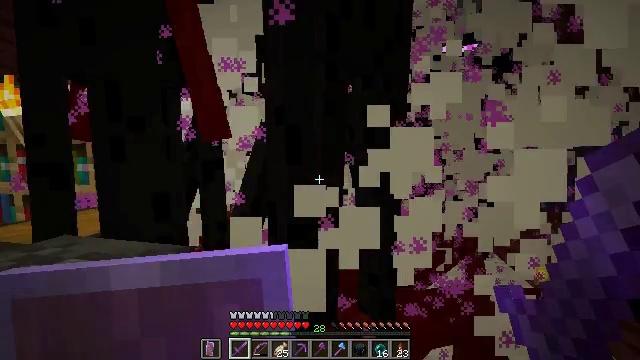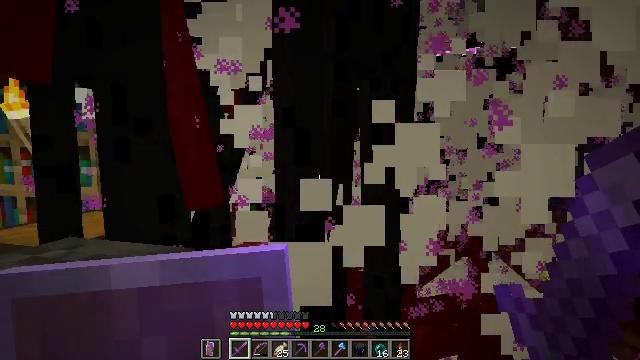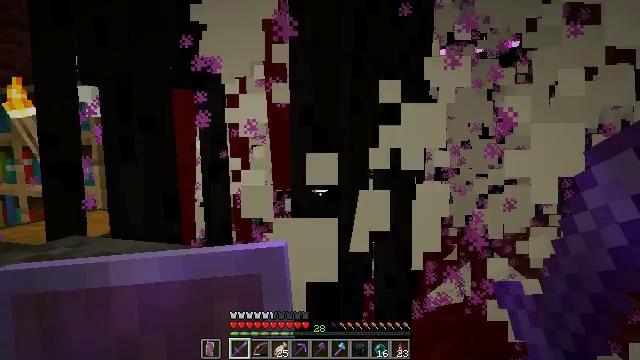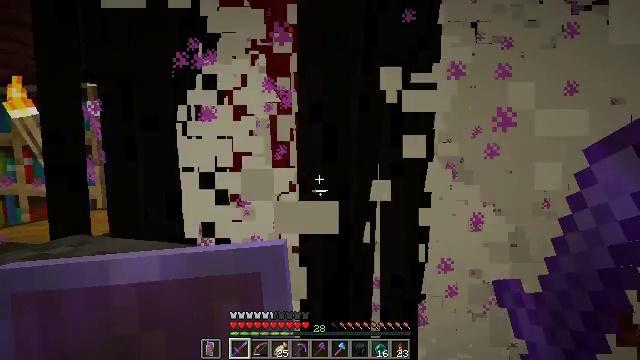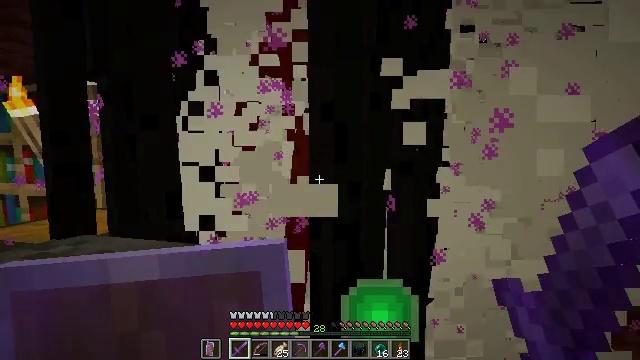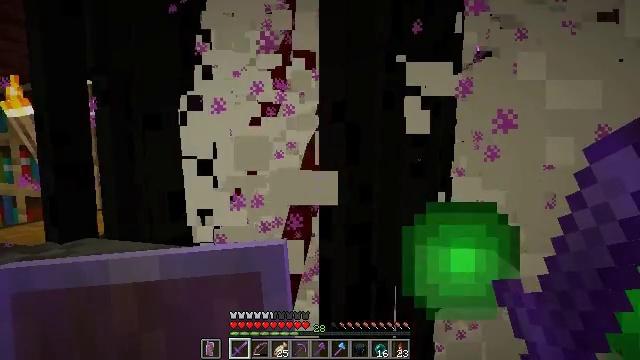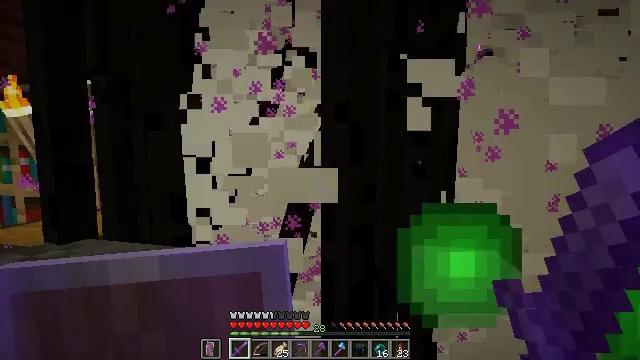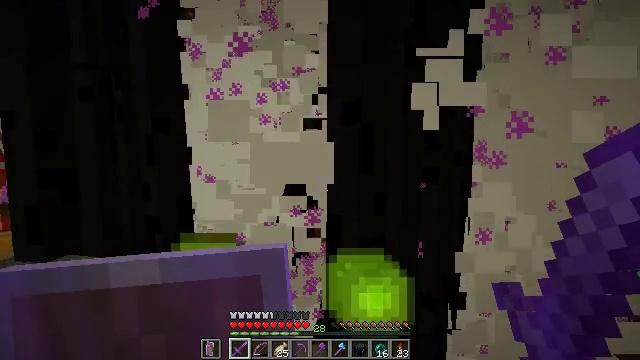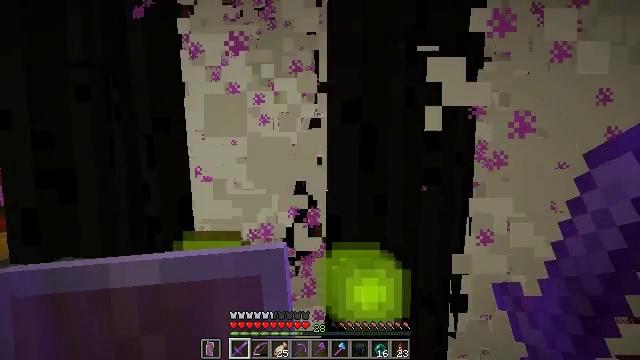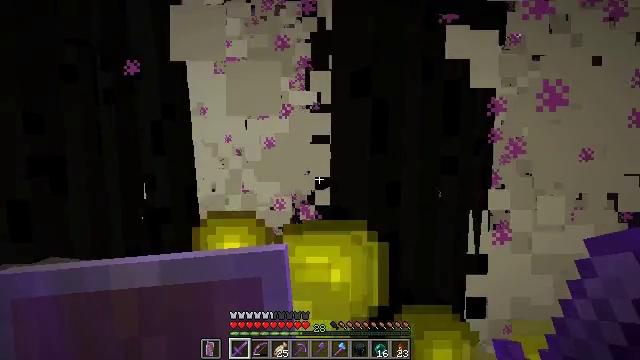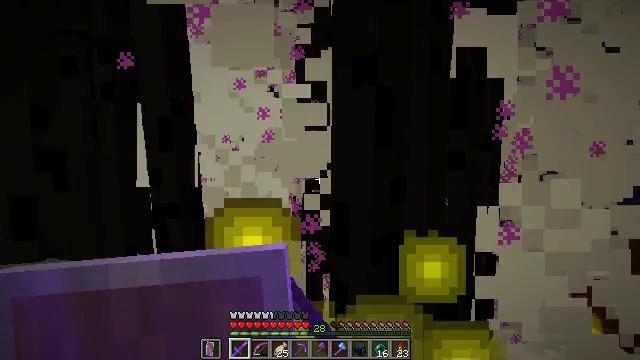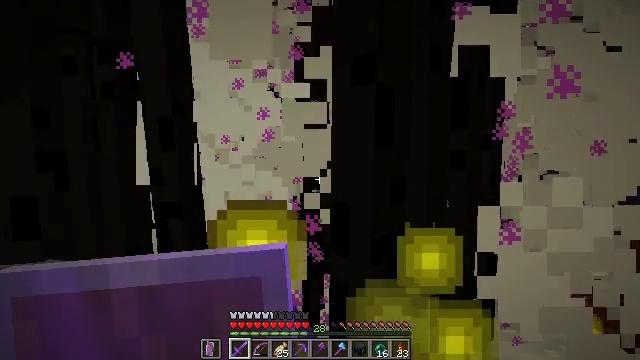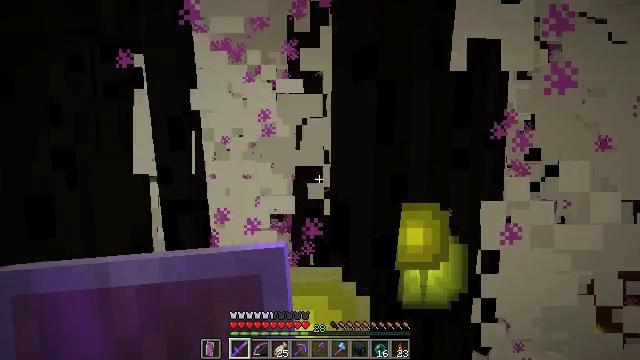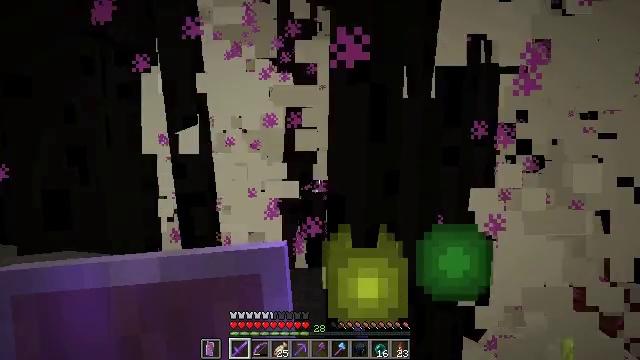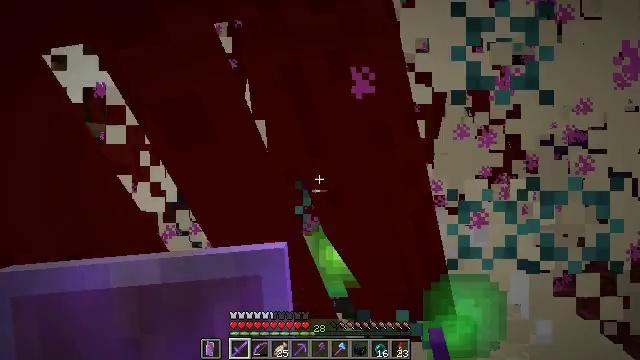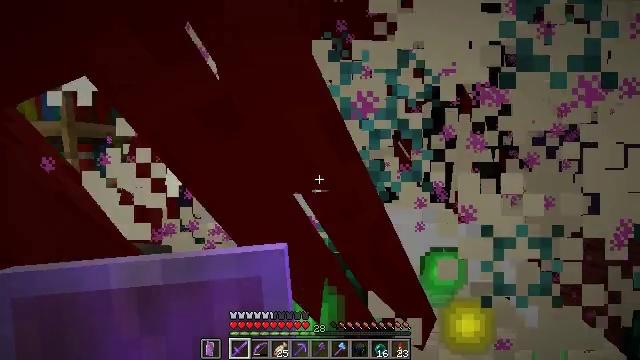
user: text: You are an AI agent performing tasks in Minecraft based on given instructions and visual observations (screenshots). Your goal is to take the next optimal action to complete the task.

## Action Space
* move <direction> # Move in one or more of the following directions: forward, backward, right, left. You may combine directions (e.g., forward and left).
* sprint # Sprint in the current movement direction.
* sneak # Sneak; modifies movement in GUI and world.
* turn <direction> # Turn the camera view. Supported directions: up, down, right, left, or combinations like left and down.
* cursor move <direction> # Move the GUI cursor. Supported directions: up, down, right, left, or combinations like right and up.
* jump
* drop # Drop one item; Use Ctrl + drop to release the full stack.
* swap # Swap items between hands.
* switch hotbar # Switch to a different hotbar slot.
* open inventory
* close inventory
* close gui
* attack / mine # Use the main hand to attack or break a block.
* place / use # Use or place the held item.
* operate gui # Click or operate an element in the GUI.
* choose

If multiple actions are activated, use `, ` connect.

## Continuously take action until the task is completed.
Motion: motion action
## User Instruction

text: Kill mobs.
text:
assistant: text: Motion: sneak
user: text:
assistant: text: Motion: sneak
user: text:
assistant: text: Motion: sneak
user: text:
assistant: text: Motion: sneak
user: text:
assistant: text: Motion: move forward, sneak
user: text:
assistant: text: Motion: move forward, sneak
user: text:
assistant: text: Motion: move forward, sneak, turn right
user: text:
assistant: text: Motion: move forward, sneak
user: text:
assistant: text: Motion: move forward, sneak, attack / mine
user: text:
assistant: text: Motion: sneak, attack / mine
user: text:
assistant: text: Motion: sneak, attack / mine
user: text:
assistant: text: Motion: move back, sneak, attack / mine
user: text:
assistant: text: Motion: move back, sneak, attack / mine
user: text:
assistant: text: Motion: move back, sneak
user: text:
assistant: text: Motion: move back, sneak
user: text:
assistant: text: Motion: move back, sneak
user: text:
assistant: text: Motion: move back, sneak
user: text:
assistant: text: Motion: sneak
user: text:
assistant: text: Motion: sneak
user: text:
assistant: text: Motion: sneak
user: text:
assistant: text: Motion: sneak
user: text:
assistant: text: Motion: sneak
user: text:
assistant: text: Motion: sneak
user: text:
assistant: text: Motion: sneak
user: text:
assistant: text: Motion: sneak
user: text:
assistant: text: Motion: sneak
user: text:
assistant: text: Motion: sneak
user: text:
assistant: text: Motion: sneak
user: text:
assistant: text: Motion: sneak
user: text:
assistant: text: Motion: sneak